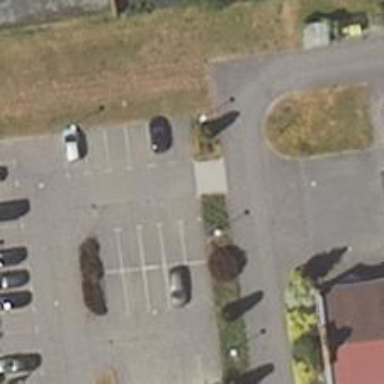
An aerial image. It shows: Parking aisle designated as service road.